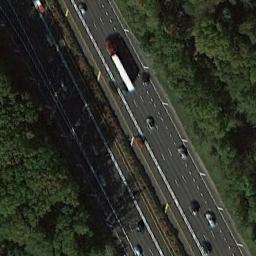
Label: freeway